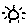
Label: sun